Field crop: maize
Growth stage: 2
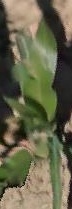
Species: maize